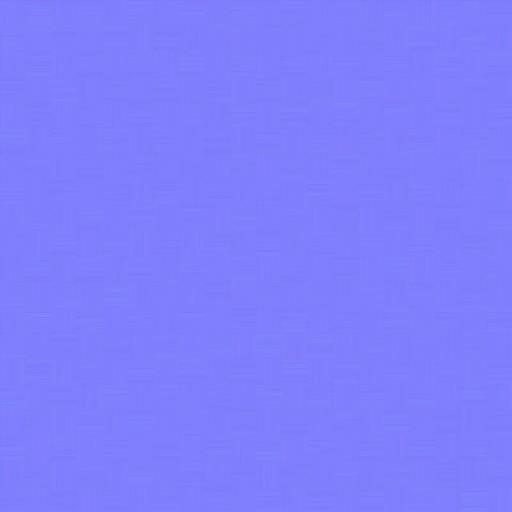
dark floor flooring parquet shiny wood wooden